Question: A picture of what I'm trying to make:

I want to make a custom select + option drop down menu. Is there a way of including content within the option tags, or am I better off making a drop down menu with jQuery and elements:
'''
<div class="dropDown">
<ul>
<li>Option 1 html here</li>
<li>Option 2 html here</li>
<li>Option 3 html here</li>
<li>Option 4 html here</li>
</ul>
</div>
'''
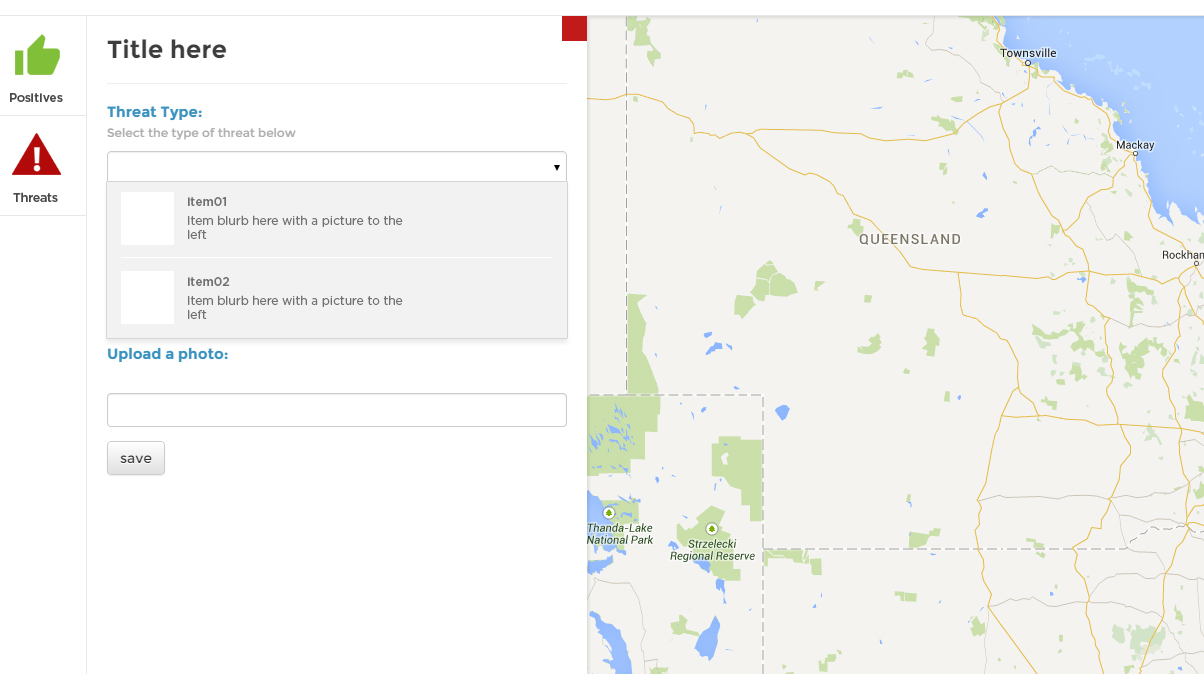
Answer: Maybe what you want, this is simple example code:
'''
$(document).ready(function(){
$('.dropDown').click(function(){
$(this).find('ul').slideToggle();
});
$('li').click(function(){
var text = $(this).find('h1').text();
$('#click').text(text);
});
});
'''
'''
li{
cursor:pointer;
background:#000;
display:block;
}
li div{
background-image:url('http://netweaver.com.au/floatHouse/pics/red.gif');
width:50px;
height:50px;
float:left;
}
li h1{
background:#333;
color:#eee;
font-size:12px;
}
li p{
background:#666;
color:#222;
}
'''
'''
<script src="https://ajax.googleapis.com/ajax/libs/jquery/2.1.1/jquery.min.js"></script>
<div class="dropDown"><div id='click'>Click Me</div>
<ul>
<li><div></div><h1>Title 1</h1><p>Option 1 html here</p></li>
<li><div></div><h1>Title 2</h1><p>Option 2 html here</p></li>
<li><div></div><h1>Title 3</h1><p>Option 3 html here</p></li>
<li><div></div><h1>Title 4</h1><p>Option 4 html here</p></li>
</ul>
</div>
'''